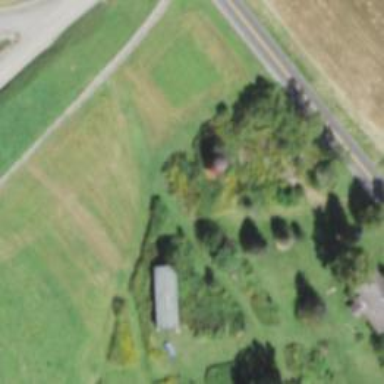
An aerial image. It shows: Silo.